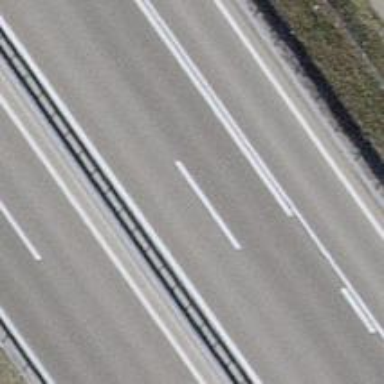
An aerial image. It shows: Asphalt motorroad with trunk classification.